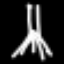
Label: The Eiffel Tower